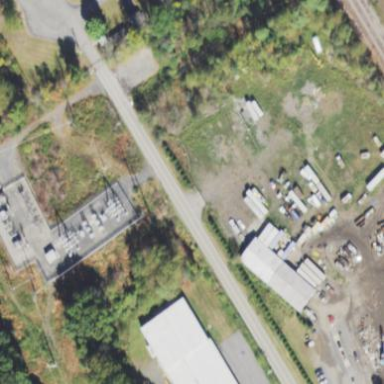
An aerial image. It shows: Substation for power.